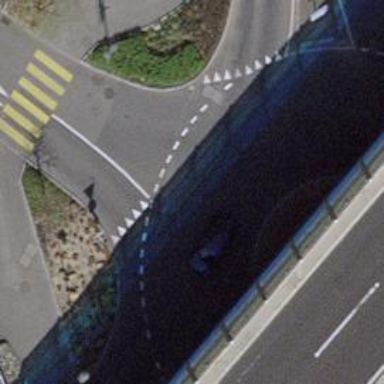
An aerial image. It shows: Primary highway with asphalt surface leading to roundabout.